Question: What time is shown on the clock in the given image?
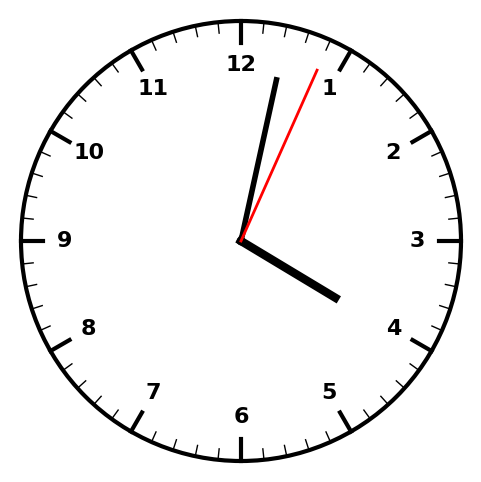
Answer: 04:02:04